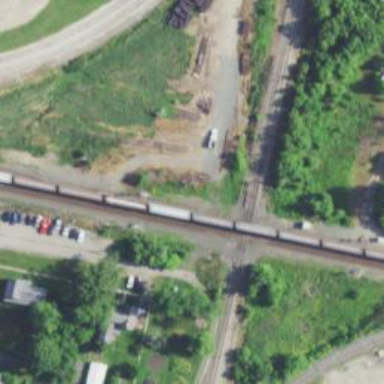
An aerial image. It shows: Railway crossing.